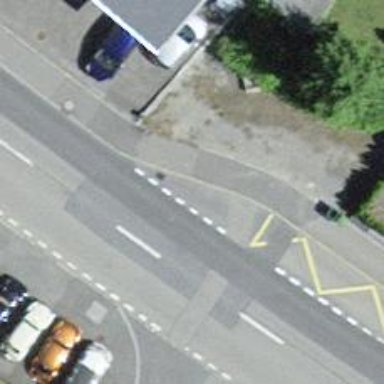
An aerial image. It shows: Platform for public transport is situated by the road.